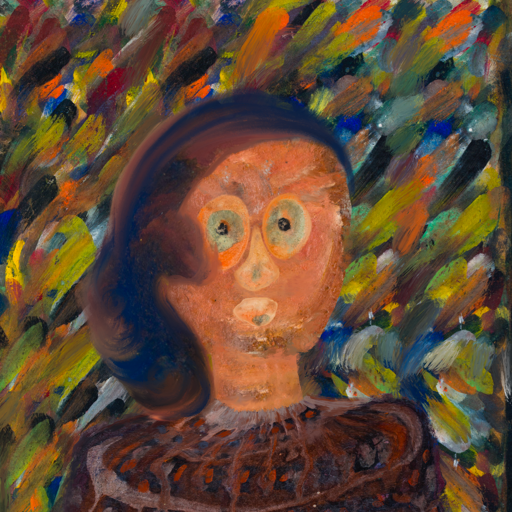
Background: An_Impression, Head And Neck Front: Boggyland, Face Front: Childish, Bust: Hypocrite, Hair Front: Mother_And_Son_Son, Head Accessory: Blank, Second Necklace: Blank, Necklace: Blank, Baby: Blank